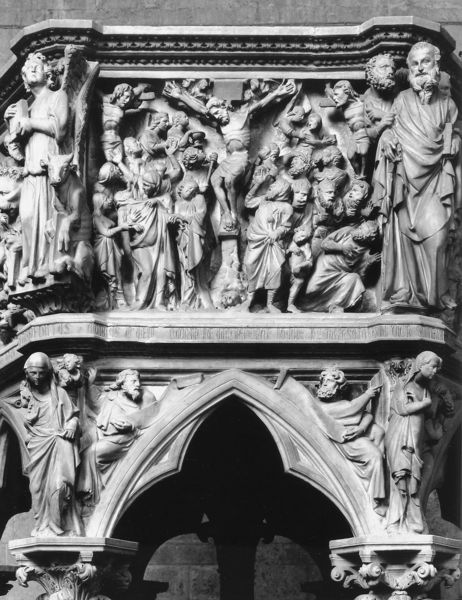
Titel: Kanzel
Künstler: Giovanni Pisano
Standort: Pistoia, S. Andrea (EU - I - Toskana)
Schlagwörter: schatten, frauen, menschen, hell, männer, szene, säule, stein, kirche, gotik, engel, relief, kuh, rind, empore, glaube, kreuz, volk, kanzel, spitzbogen, christus, jesus, kreuzigung, heilige, jünger, heilig, stifter, apostel, mahle